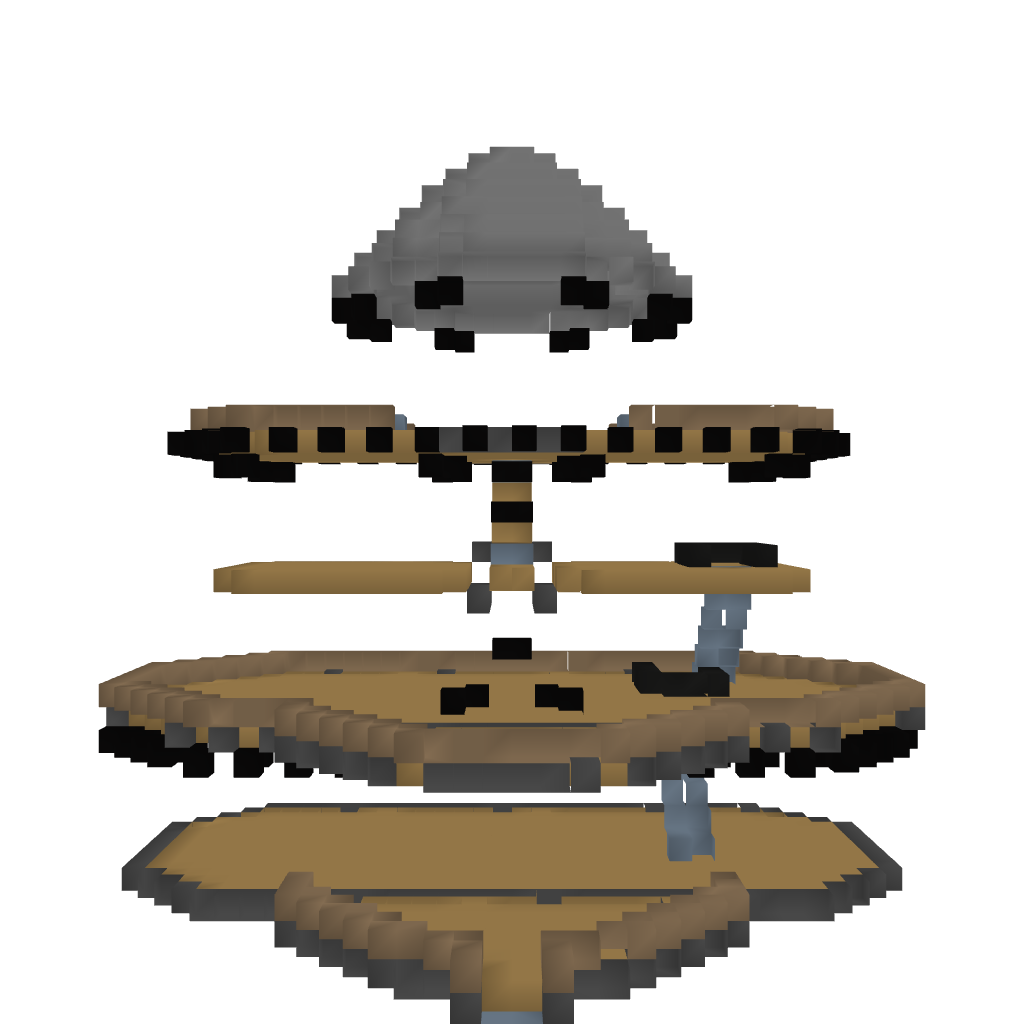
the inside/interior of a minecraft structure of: Small Mansion